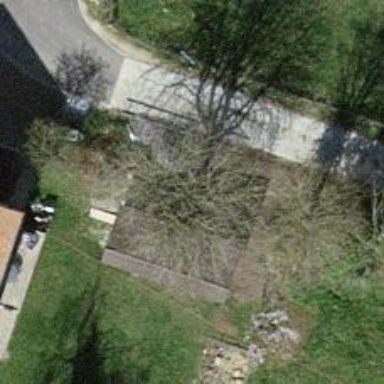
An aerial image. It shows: Broadleaved tree with lush leaves.